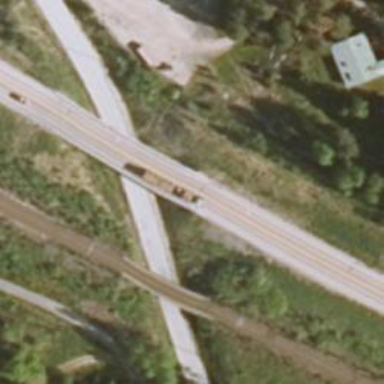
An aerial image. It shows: Trunk highway bridge with asphalt surface.